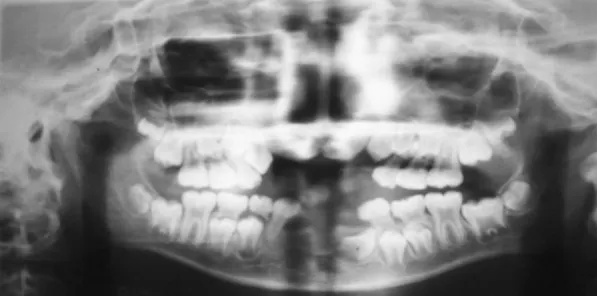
Radiograph showing absence of incisors.
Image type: radiology (x_ray)